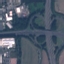
Label: Highway